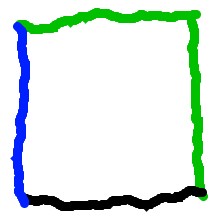
Shape: square